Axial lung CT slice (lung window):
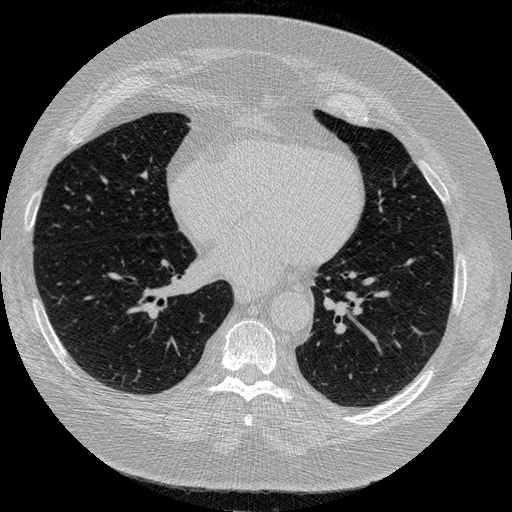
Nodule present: no